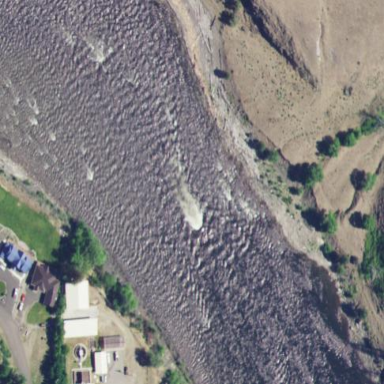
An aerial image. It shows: Rapids in water body.